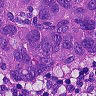
Metastatic tissue present: yes